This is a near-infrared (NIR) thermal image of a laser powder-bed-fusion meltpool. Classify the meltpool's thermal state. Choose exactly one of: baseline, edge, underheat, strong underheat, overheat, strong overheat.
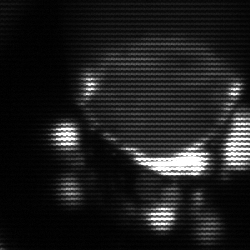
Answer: edge